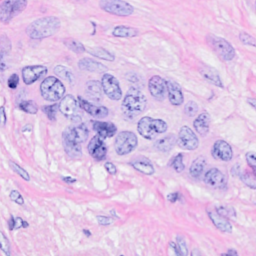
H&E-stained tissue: Breast